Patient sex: F
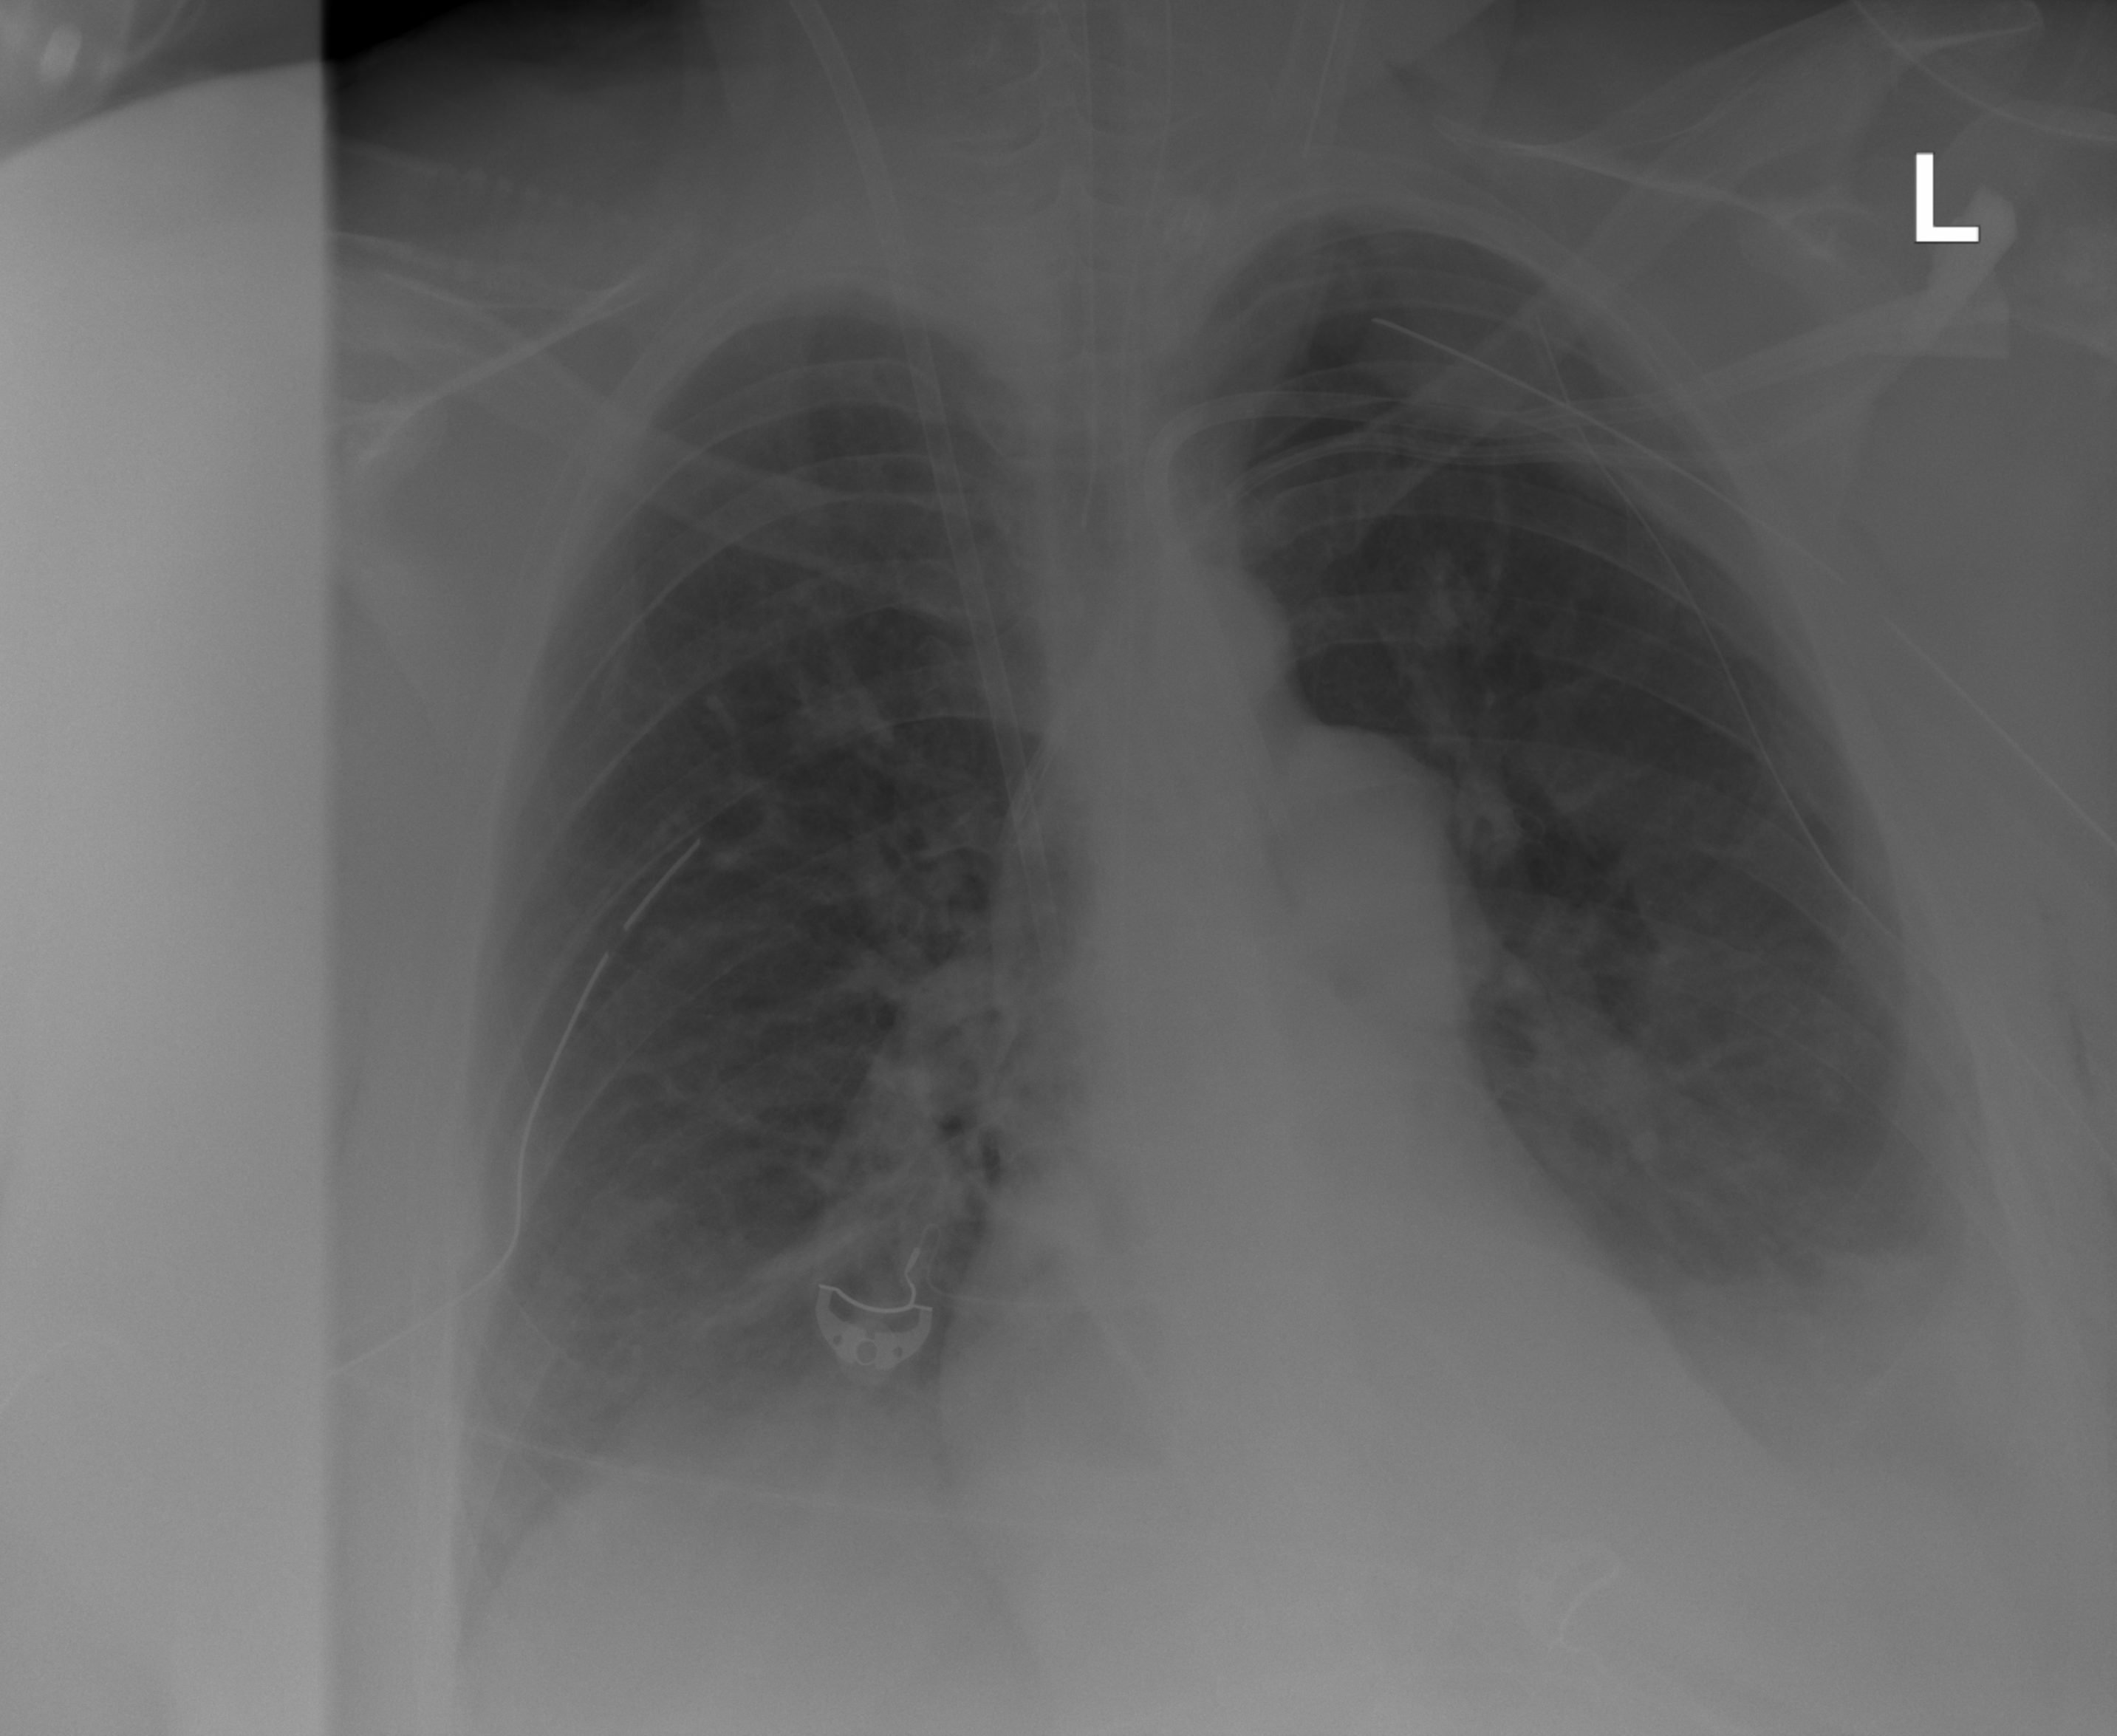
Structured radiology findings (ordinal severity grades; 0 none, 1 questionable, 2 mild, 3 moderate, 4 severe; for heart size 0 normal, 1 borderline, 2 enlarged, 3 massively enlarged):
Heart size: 0
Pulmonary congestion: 0
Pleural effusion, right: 1
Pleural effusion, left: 2
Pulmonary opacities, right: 1
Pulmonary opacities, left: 0
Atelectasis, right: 2
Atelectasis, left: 2